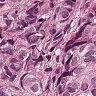
Metastatic tissue present: yes